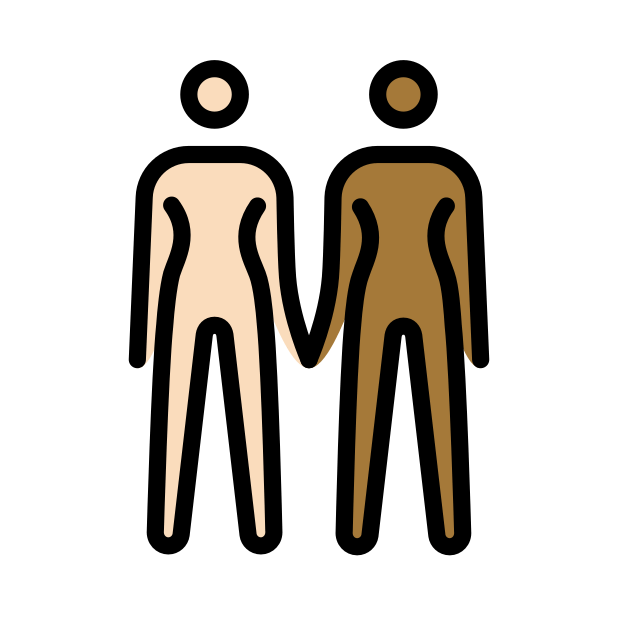
women holding hands: light skin tone, medium-dark skin tone